Question: I am having a go at Twitter Bootstrap 3 for the first time and seem to be getting stuck when it comes to the grid system.
I am ok when it comes to using rows but I am trying to achieve a simple layout like the below image..

I can't even work out how to begin! Does anybody have a link to a jsfiddle or similar I can have a look at to read up on?
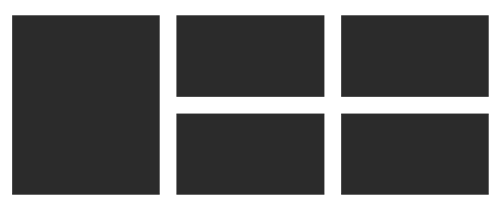
Answer: Use this structure:
'''
<div class="container">
<div class="row">
<div class="col-md-8">.col-md-8</div>
<div class="col-md-4">
<div class="row">
<div class="col-md-6">.col-md-6</div>
<div class="col-md-6">.col-md-6</div>
<div class="col-md-6">.col-md-6</div>
<div class="col-md-6">.col-md-6</div>
</div>
</div>
</div>
</div>
'''
Essentially you create two columns, and in the second column you are creating a new grid to hold your four cells. You can change the 'md' in 'col-md-6' to break at the resolution you need.
<URL>